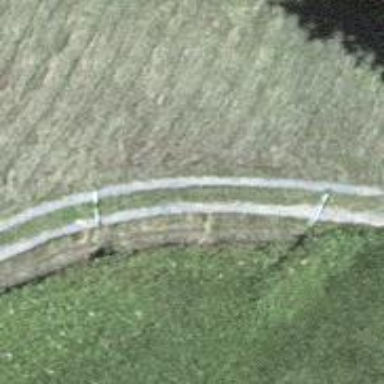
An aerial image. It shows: Gravel track.